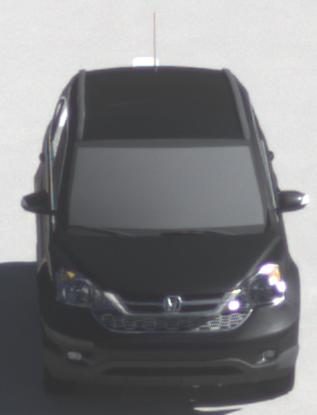
Make: Honda
Model: CR-V
Detailed model: CR-V (III) (04/10 - 10/12)
Model produced from: 2010
Model produced until: 2012
Doors: 5
Color: black
Road condition: dry road
Daytime: morning or afternoon
Contrast: high contrast